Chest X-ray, AP view. Patient: 43 years old, sex F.
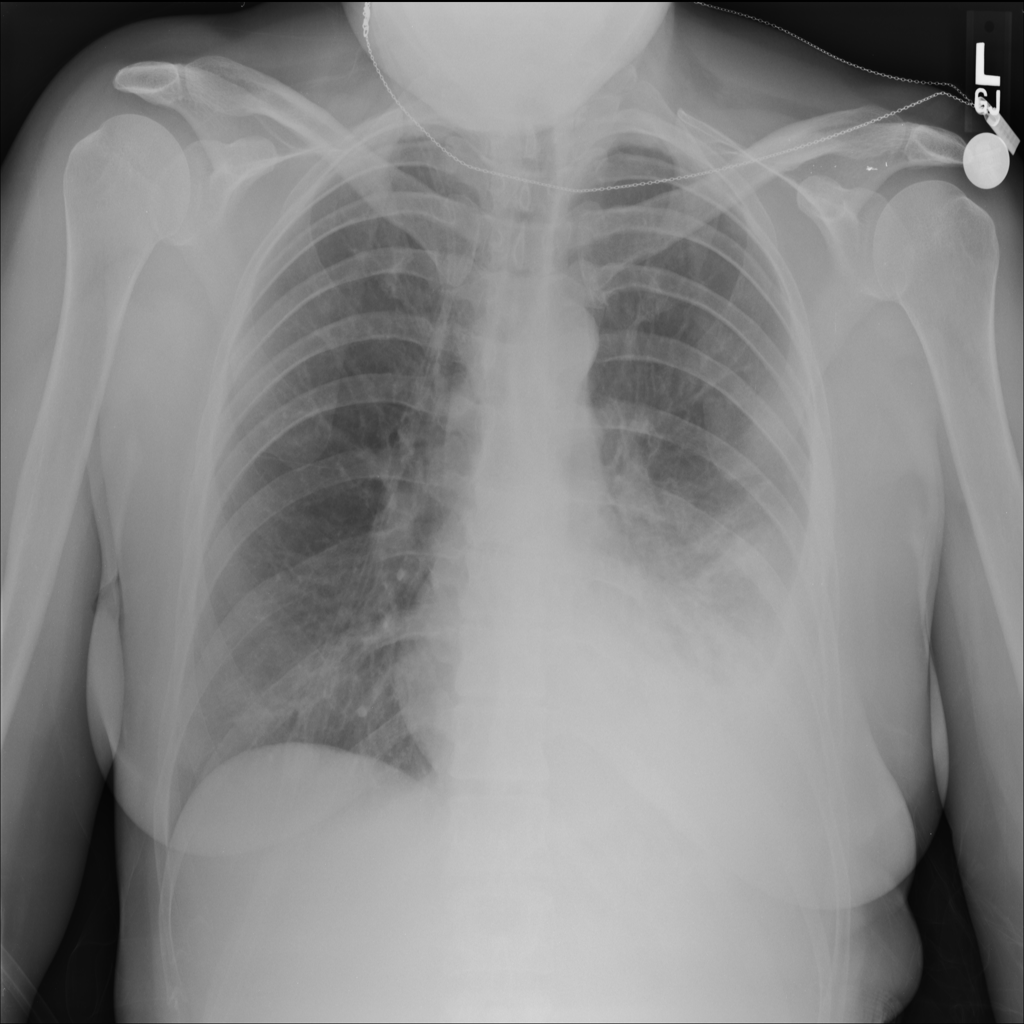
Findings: Effusion